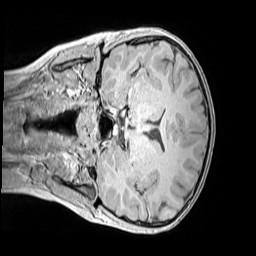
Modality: MP2RAGE
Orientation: coronal
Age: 12
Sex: male
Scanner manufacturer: siemens
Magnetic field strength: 3 T
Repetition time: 4 s
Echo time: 0.00299 s